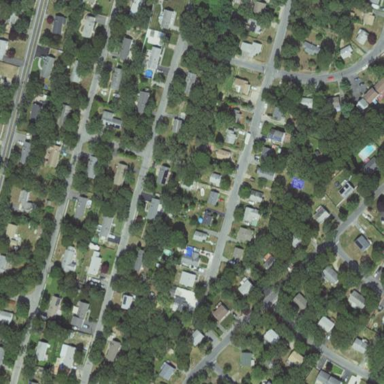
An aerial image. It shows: Residential road.